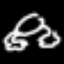
Label: frog